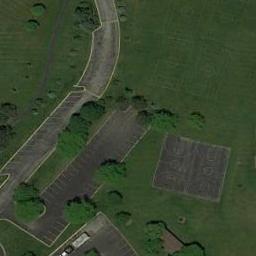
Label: basketball_court